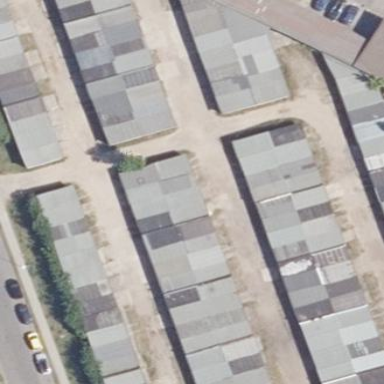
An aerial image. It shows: Group of garages.